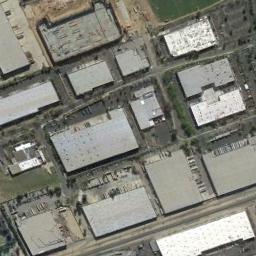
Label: industrial_area